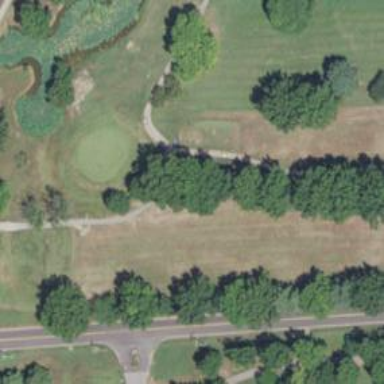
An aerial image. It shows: Service road designated as golf cart path.